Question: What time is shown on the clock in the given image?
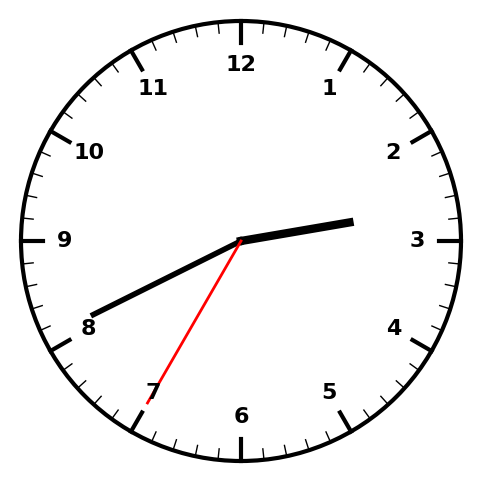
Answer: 02:40:35